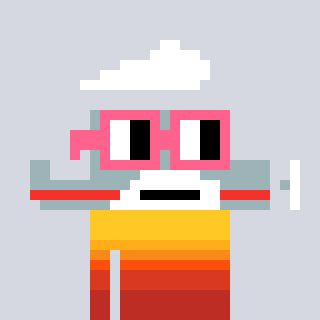
a pixel art character with square pink glasses, a plane-shaped head and a darkbrown-colored body on a cool background